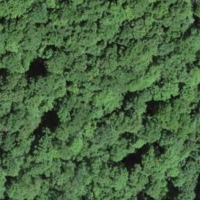
EUNIS habitat code: 41
Species observed at this site:
Arum maculatum